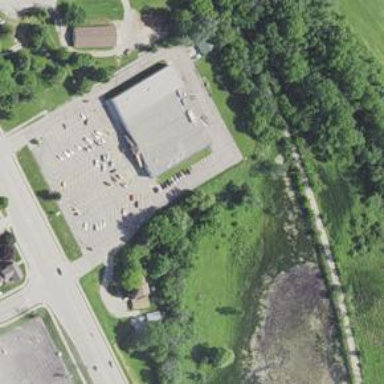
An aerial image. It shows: Supermarket.